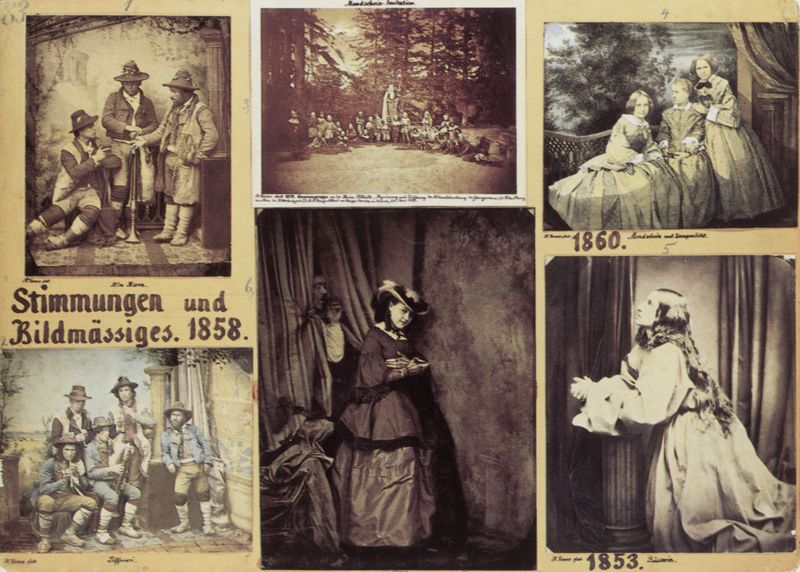
Titel: Lehrtafel Nr. 83 mit 6 Photographien zum Verfahren von Albuminabzügen. Aufnahmen: Dresden
Künstler: Deutscher Photograph
Standort: Dresden
Institution: Technische Universität
Schlagwörter: baum, gruppe, mann, bäume, frauen, grün, menschen, mädchen, sitzen, frau, geste, haar, hut, hüte, kleid, kleider, männer, schwarz, szene, säule, weiss, dame, jung, falten, lang, fünf, vorhang, natur, gewand, haare, drei, familie, musik, musiker, tanzen, theater, wald, kinder, bilder, fotos, schuhe, farbe, sepia, gardinen, vorhänge, stimmung, junge, gruppen, foto, fotografie, photographie, posen, schwarz-weiss, seite, text, knien, plakat, posieren, beten, portraits, jagd, photo, tracht, flöte, ehepaar, jäger, kniend, kulisse, sammlung, postkarte, räuber, sechs, wanderung, kabarett, und, trompete, fotgrafie, musikanten, freunde, jahreszahlen, stimmungen, fotografien, photos, postkarten, albom, bäume natur, 19. jahrhundert, 1860, 19. jahrhunder, bildmässiges, 1858, mädehcne, 1853, frühe fotographie